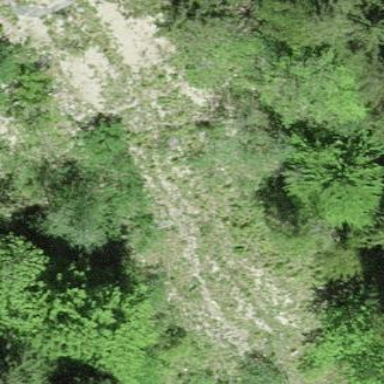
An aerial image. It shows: Natural scree.